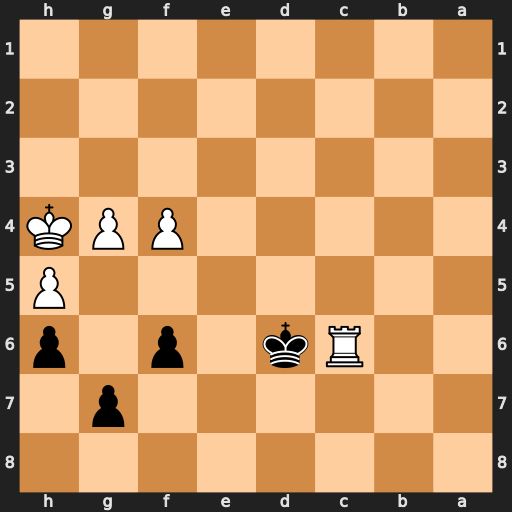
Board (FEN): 8/6p1/2Rk1p1p/7P/5PPK/8/8/8
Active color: b
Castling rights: -
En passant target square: -
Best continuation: Kxc6 Kg3 Kd5 Kf3 Kd4